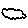
Label: cloud